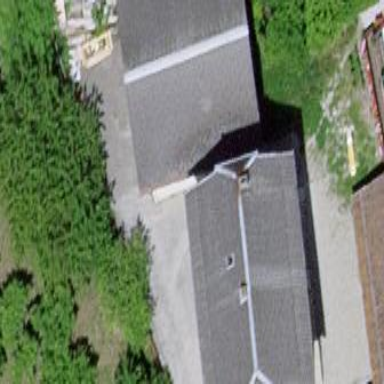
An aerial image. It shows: Simple house.